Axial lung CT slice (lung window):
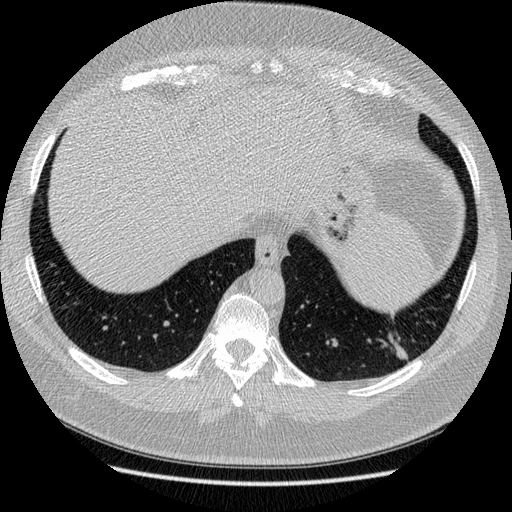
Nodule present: yes
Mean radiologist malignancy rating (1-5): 3.25